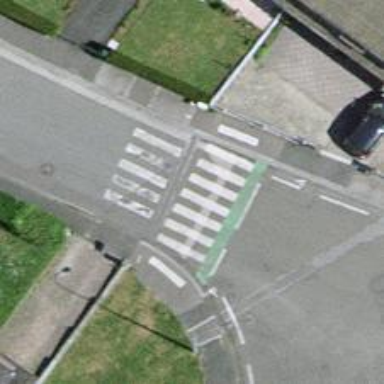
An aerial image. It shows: Zebra crossing for pedestrians.